【题型】选择题　【知识点】立体几何　【难度】medium
如图，各棱长均为 2 的直三棱柱 $ABC-A_1B_1C_1$ 中，$D$ 为 $BC$ 的中点，点 $B_1$ 到平面 $ADC_1$ 的距离为（）.

\vspace{2em}
\noindent
A. $\dfrac{4\sqrt{5}}{5}$ \quad B. $2$ \quad C. $\sqrt{5}$ \quad D. $\dfrac{2\sqrt{5}}{5}$
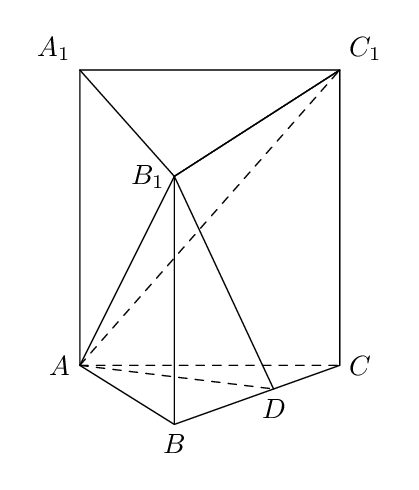
【解答】
\noindent
【答案】A
\vspace{1em}
\noindent
【分析】利用 \(V_{A-B_1DC_1}=V_{B_1-ADC_1}\)，可求点 \(B_1\) 到平面 \(ADC_1\) 的距离.
\vspace{1em}
\noindent
【详解】由题意可得 \(AD \perp BC\)，\(CC_1 \perp\) 平面 \(ABC\)，又 \(AD \subset\) 平面 \(ABC\)，所以 \(CC_1 \perp AD\)，
\noindent
又 \(CC_1 \cap BC = C\)，\(CC_1, BC \subset\) 平面 \(CC_1B_1B\)，所以 \(AD \perp\) 平面 \(CC_1B_1B\)，
\noindent
又 \(DC_1 \subset\) 平面 \(CC_1B_1B\)，所以 \(AD \perp DC_1\)，
\noindent
又 \(CC_1 \perp\) 平面 \(ABC\)，\(BC \subset\) 平面 \(ABC\)，所以 \(CC_1 \perp BC\)，
\noindent
又直三棱柱 \(ABC-A_1B_1C_1\) 各棱长均为 2，所以 \(AD = \sqrt{AC^2 - CD^2} = \sqrt{4-1} = \sqrt{3}\)，
\noindent
\(DC_1 = \sqrt{C_1C^2 + CD^2} = \sqrt{4+1} = \sqrt{5}\)，
\noindent
所以 \(S_{\triangle B_1DC_1} = \dfrac{1}{2}C_1B_1 \times C_1C = 2\)，\(S_{\triangle ADC_1} = \dfrac{1}{2}AD \times DC_1 = \dfrac{1}{2} \times \sqrt{3} \times \sqrt{5} = \dfrac{\sqrt{15}}{2}\)，
\vspace{1em}
\noindent
设点 \(B_1\) 到平面 \(ADC_1\) 的距离为 \(d\)，
\noindent
由 \(V_{A-B_1DC_1} = V_{B_1-ADC_1}\)，得 \(\dfrac{1}{3}S_{\triangle B_1DC_1} \times AD = \dfrac{1}{3}S_{\triangle ADC_1} \cdot d\)，所以 \(\dfrac{1}{3} \times 2 \times \sqrt{3} = \dfrac{1}{3} \times \dfrac{\sqrt{15}}{2} \cdot d\)，
\noindent
解得 \(d = \dfrac{4\sqrt{5}}{5}\).
\noindent
故选：A.